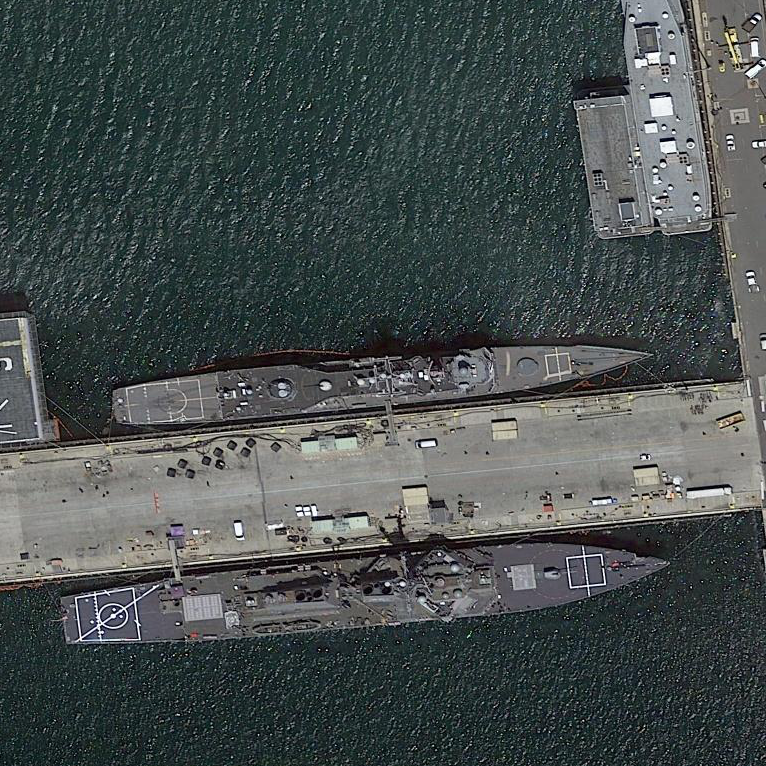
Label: cruiser